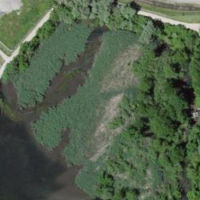
EUNIS habitat code: 45
Species observed at this site:
Phoenicurus ochruros
Anser anser
Acrocephalus scirpaceus
Chloris chloris